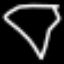
Label: diamond